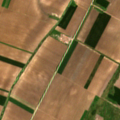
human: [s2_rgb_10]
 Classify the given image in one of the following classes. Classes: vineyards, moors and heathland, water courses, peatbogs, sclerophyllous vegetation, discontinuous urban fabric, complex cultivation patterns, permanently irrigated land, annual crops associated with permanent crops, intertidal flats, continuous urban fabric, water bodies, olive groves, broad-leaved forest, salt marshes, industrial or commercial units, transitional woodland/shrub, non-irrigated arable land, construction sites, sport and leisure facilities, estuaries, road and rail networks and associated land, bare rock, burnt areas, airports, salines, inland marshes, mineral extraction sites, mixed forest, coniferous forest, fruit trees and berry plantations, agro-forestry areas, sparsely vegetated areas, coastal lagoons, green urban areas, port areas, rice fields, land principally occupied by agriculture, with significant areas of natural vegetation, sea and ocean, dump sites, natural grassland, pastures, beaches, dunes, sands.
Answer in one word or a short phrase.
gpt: non-irrigated arable land